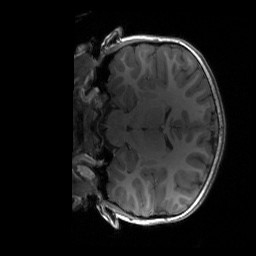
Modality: T1w
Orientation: coronal
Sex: female
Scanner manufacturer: siemens
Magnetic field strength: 3 T
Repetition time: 1.9 s
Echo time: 0.00243 s